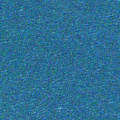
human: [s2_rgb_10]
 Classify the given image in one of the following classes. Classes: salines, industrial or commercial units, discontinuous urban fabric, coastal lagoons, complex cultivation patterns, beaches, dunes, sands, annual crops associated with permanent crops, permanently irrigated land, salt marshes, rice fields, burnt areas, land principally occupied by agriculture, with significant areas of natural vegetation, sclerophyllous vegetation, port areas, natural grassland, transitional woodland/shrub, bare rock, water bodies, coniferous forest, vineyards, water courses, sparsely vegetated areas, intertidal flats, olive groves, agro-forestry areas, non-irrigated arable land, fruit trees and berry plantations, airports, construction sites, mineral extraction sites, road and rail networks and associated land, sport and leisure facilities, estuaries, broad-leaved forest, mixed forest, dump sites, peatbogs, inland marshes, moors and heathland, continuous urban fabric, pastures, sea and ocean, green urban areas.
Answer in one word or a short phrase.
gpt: sea and ocean